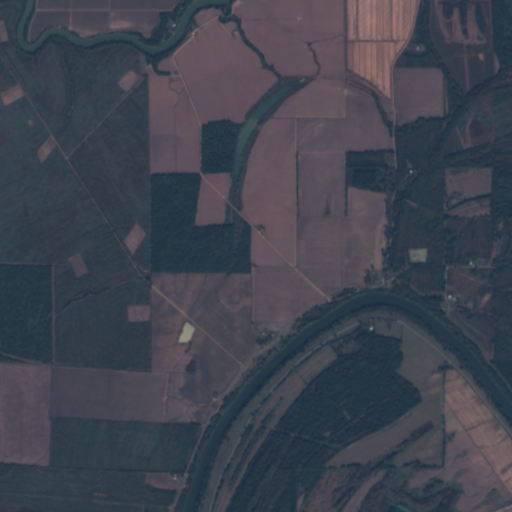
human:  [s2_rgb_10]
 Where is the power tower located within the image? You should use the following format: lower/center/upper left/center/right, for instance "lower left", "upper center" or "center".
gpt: The power tower is located in the lower center of the image.
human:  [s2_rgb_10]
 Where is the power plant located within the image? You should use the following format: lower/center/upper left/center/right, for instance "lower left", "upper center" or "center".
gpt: There is no power plant in the image.